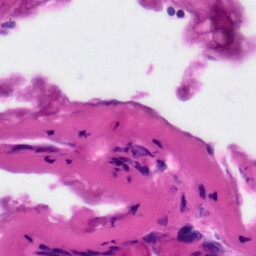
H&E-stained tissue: Tonsil